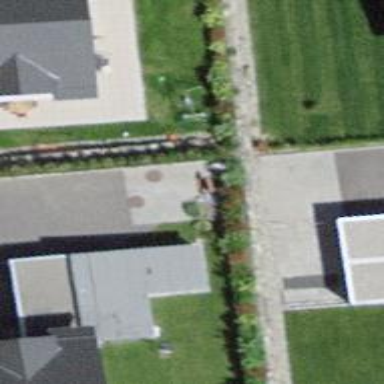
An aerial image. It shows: Driveway on living street.